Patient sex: M
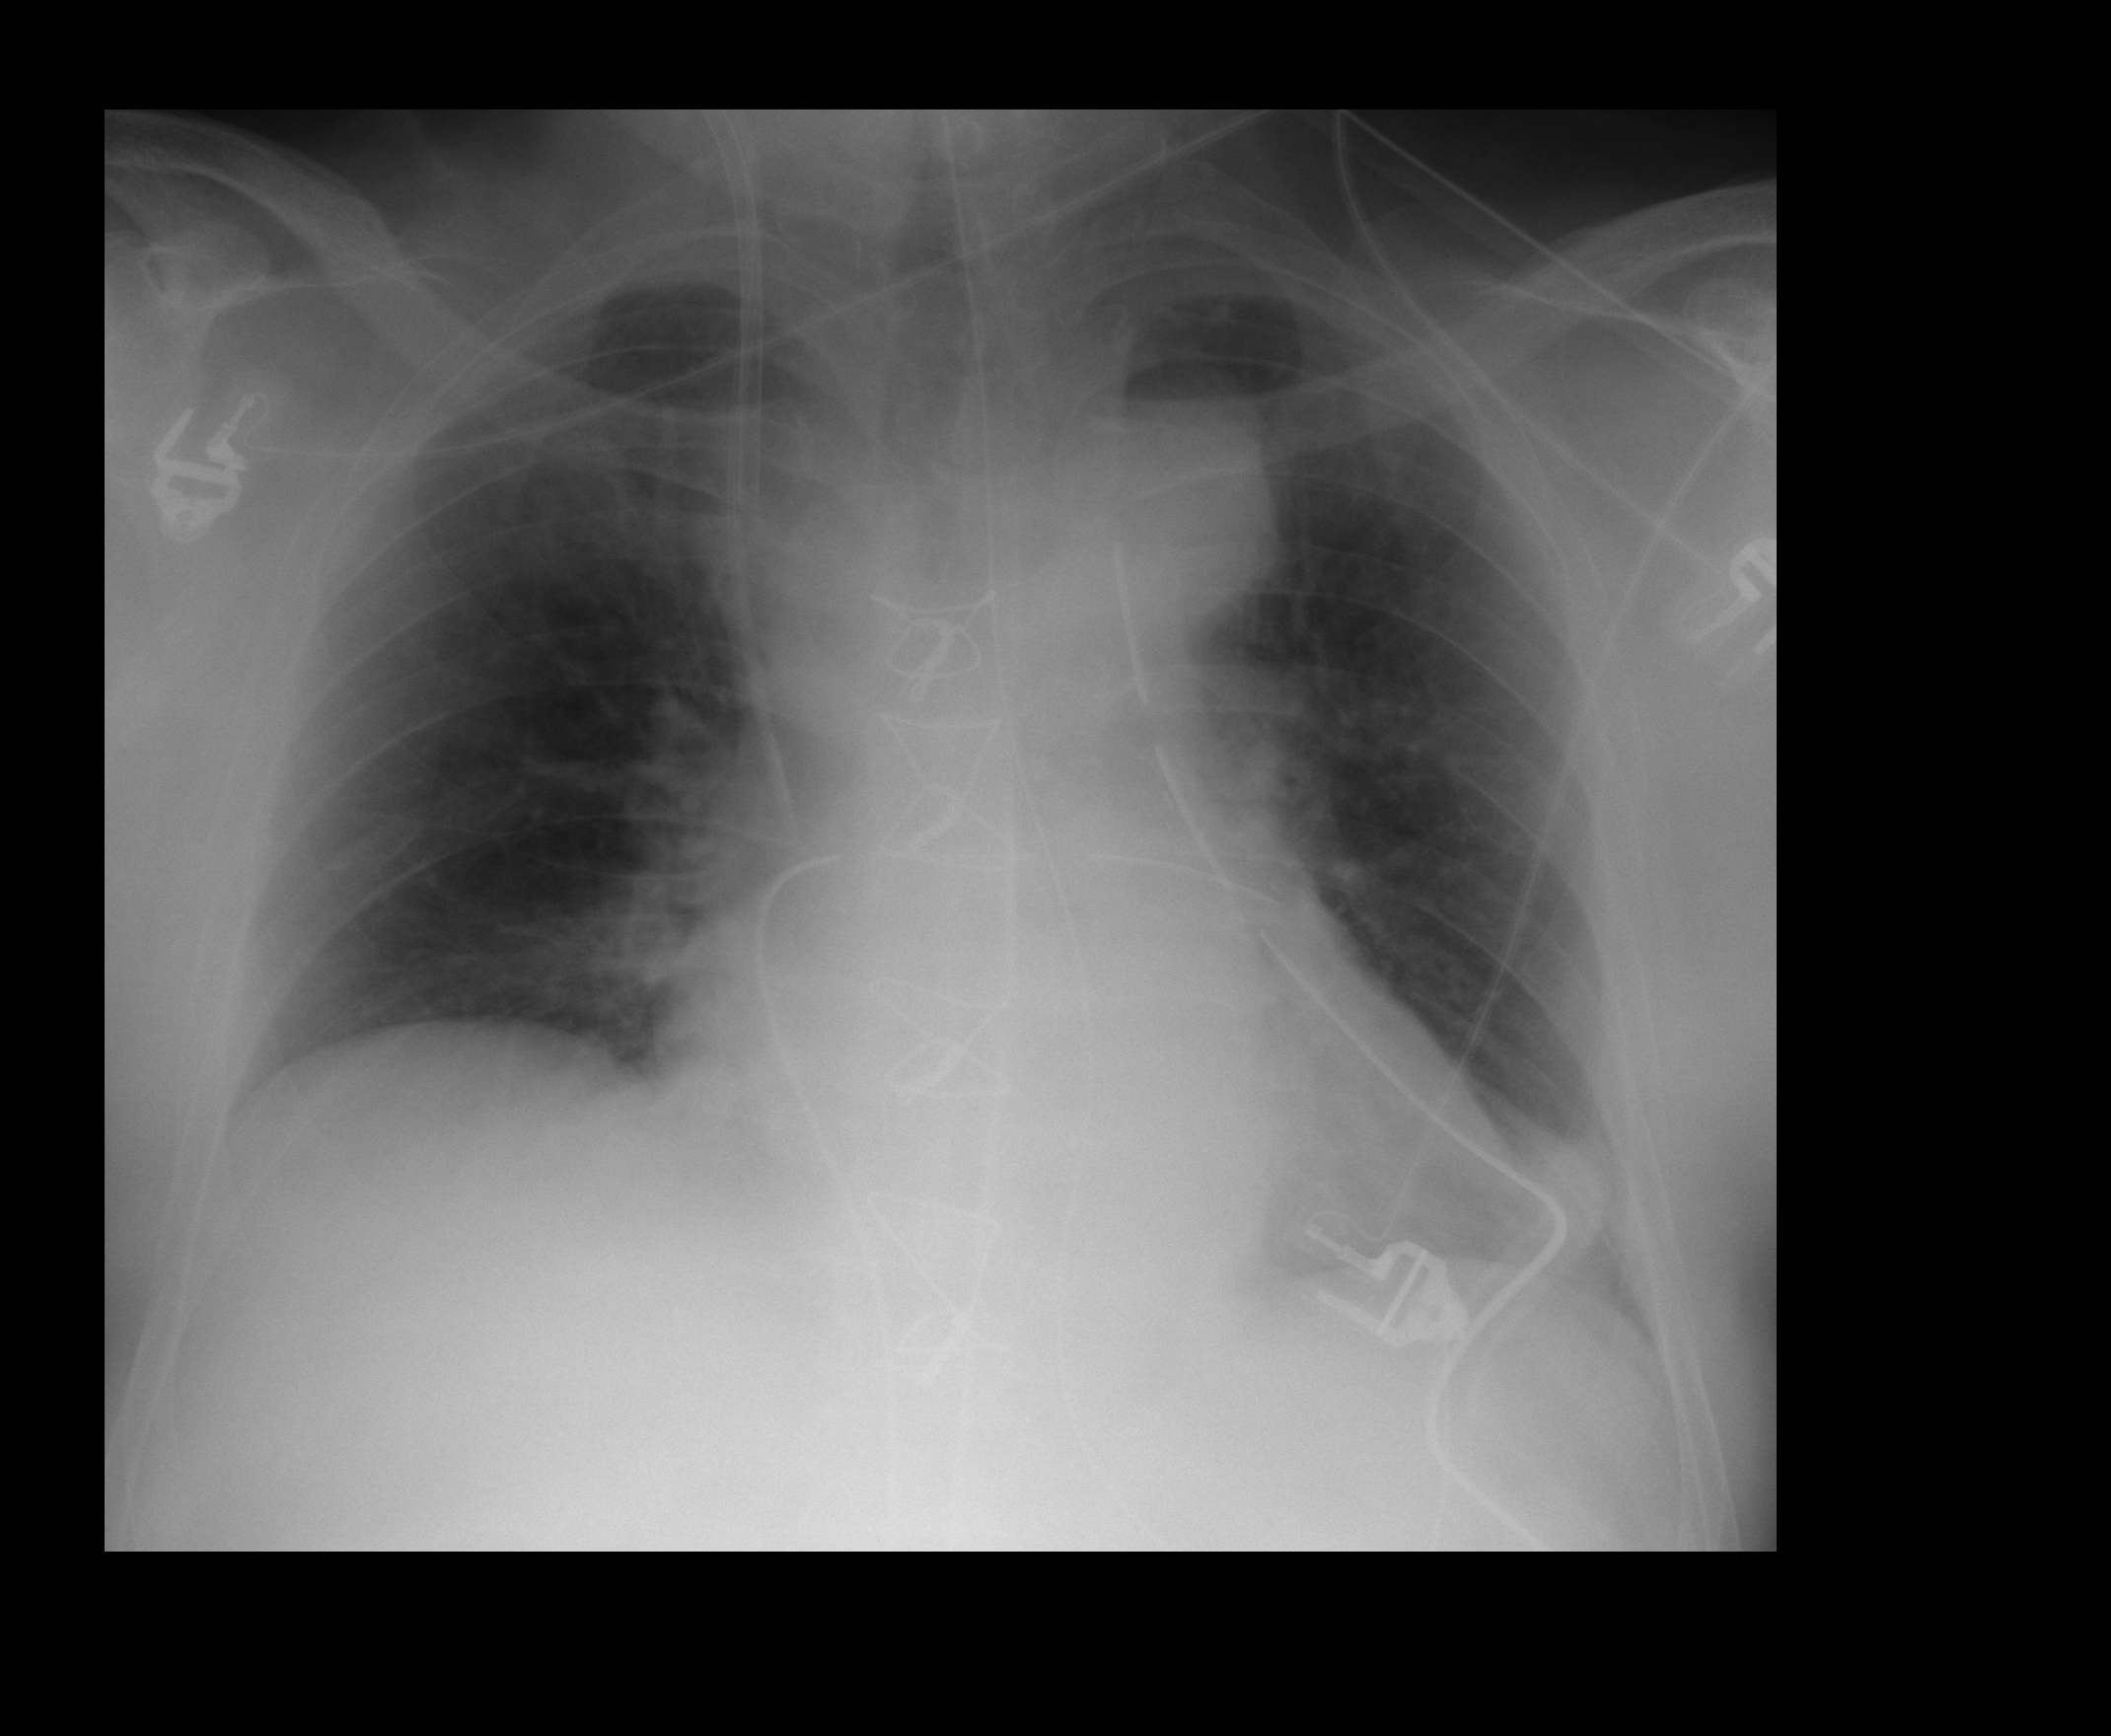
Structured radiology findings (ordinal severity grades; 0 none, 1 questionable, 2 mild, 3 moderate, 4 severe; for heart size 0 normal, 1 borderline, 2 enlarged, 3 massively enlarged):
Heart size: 0
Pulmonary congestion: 2
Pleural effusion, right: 0
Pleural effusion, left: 2
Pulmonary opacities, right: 0
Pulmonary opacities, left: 0
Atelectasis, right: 2
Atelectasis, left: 0